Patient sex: M
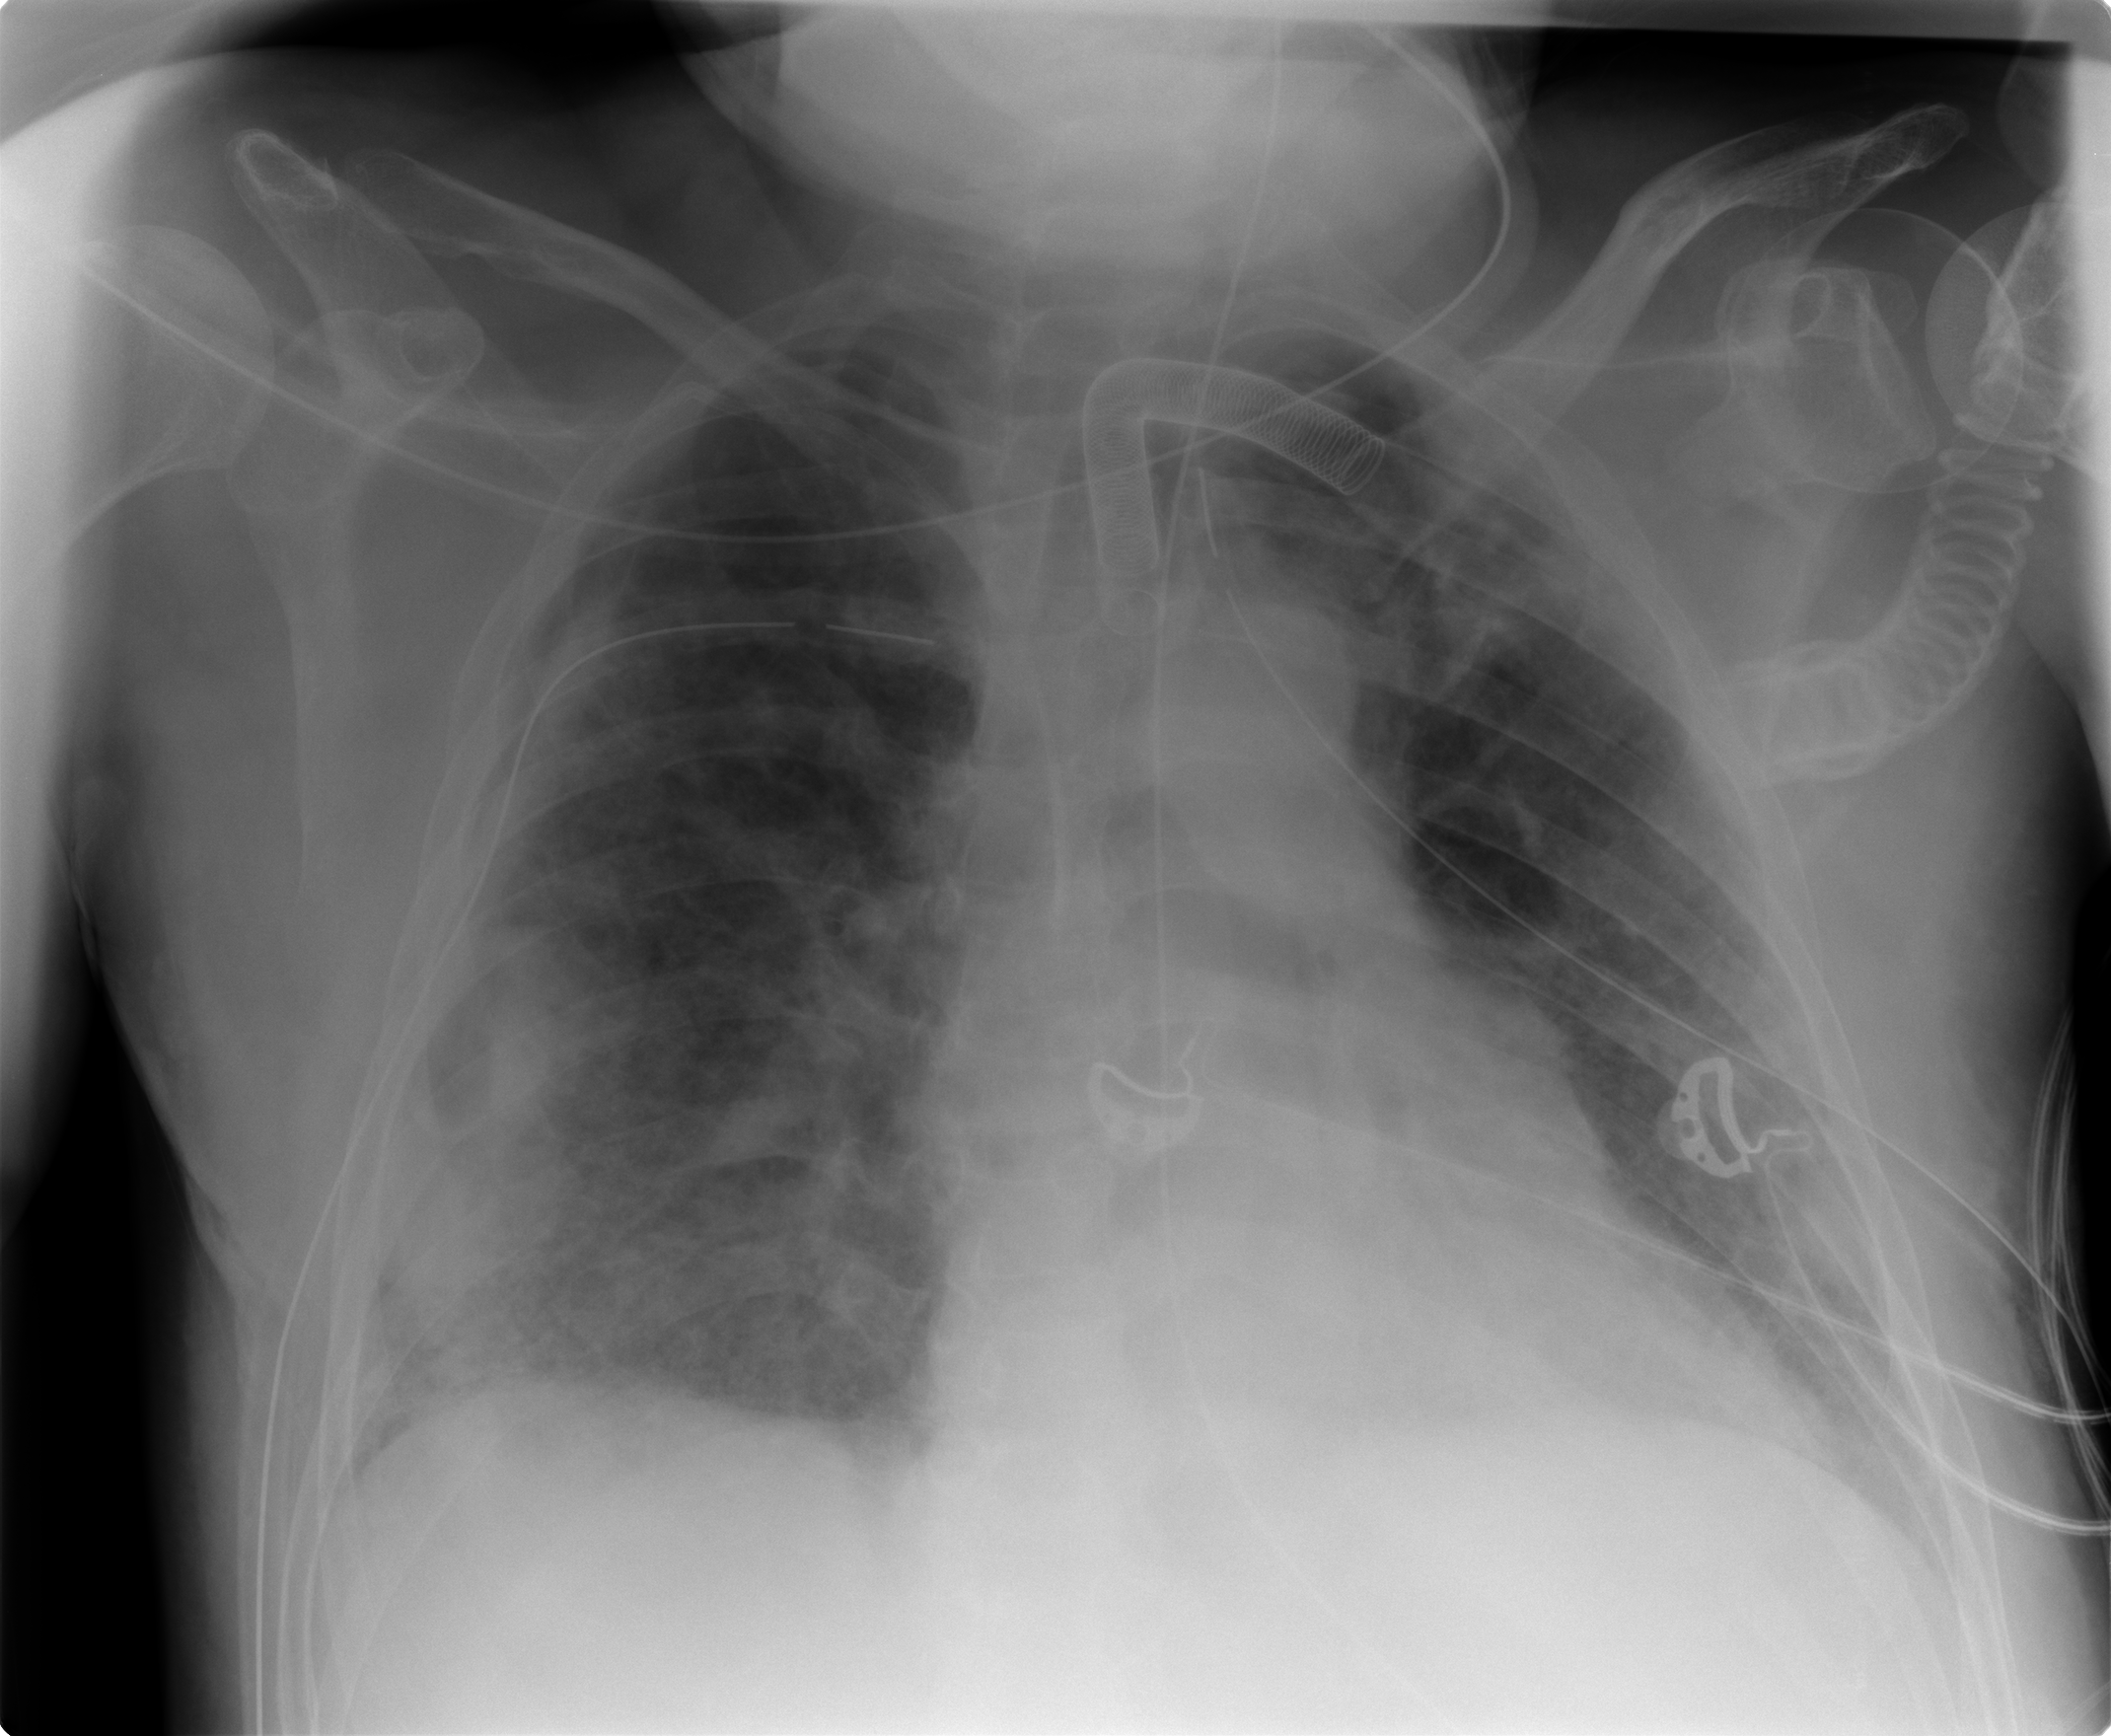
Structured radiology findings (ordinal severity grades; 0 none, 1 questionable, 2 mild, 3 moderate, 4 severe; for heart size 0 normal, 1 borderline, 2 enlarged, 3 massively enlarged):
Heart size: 0
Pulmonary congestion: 2
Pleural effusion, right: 2
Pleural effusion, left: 0
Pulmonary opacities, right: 3
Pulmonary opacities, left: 2
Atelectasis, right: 2
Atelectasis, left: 2